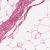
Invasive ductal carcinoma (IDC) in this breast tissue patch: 0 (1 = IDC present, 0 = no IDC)